Interaction volume radius: 10 \u00c5
Interaction volume height: 15 \u00c5
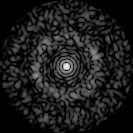
Disorder parameter: 0.8338